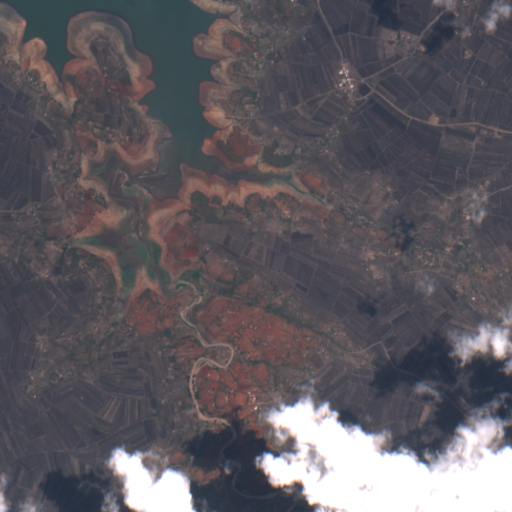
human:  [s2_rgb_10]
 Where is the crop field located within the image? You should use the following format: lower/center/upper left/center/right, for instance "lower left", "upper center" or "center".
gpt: The crop field is located in the upper left of the image.
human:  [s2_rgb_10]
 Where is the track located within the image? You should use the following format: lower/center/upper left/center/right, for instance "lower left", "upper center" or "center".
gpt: There is no track in the image.